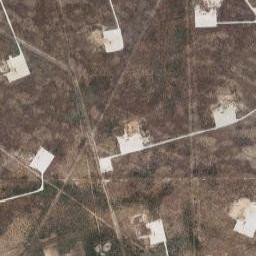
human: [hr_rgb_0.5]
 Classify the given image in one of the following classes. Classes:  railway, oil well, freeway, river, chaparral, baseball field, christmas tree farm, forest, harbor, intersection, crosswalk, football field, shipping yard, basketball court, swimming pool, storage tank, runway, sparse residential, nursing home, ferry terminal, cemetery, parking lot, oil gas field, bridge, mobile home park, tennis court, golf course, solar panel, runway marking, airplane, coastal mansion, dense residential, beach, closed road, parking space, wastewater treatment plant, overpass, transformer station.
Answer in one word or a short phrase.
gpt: oil gas field